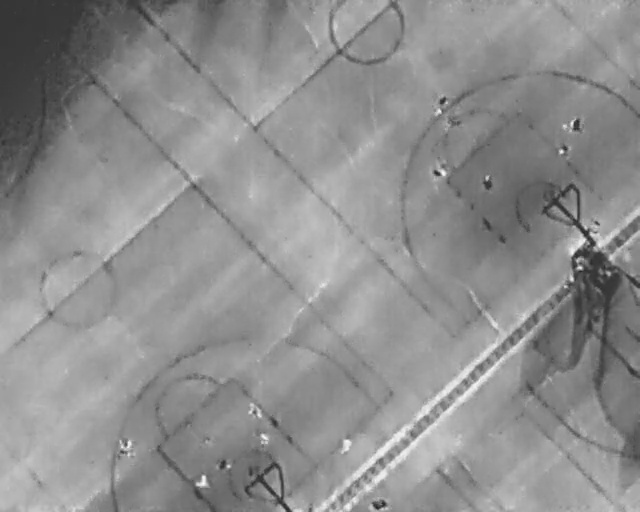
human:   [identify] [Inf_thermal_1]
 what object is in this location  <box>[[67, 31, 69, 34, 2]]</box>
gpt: <ref>1 medium person at the center</ref>